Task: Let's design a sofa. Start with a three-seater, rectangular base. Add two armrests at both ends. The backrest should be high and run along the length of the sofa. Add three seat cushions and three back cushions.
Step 405:
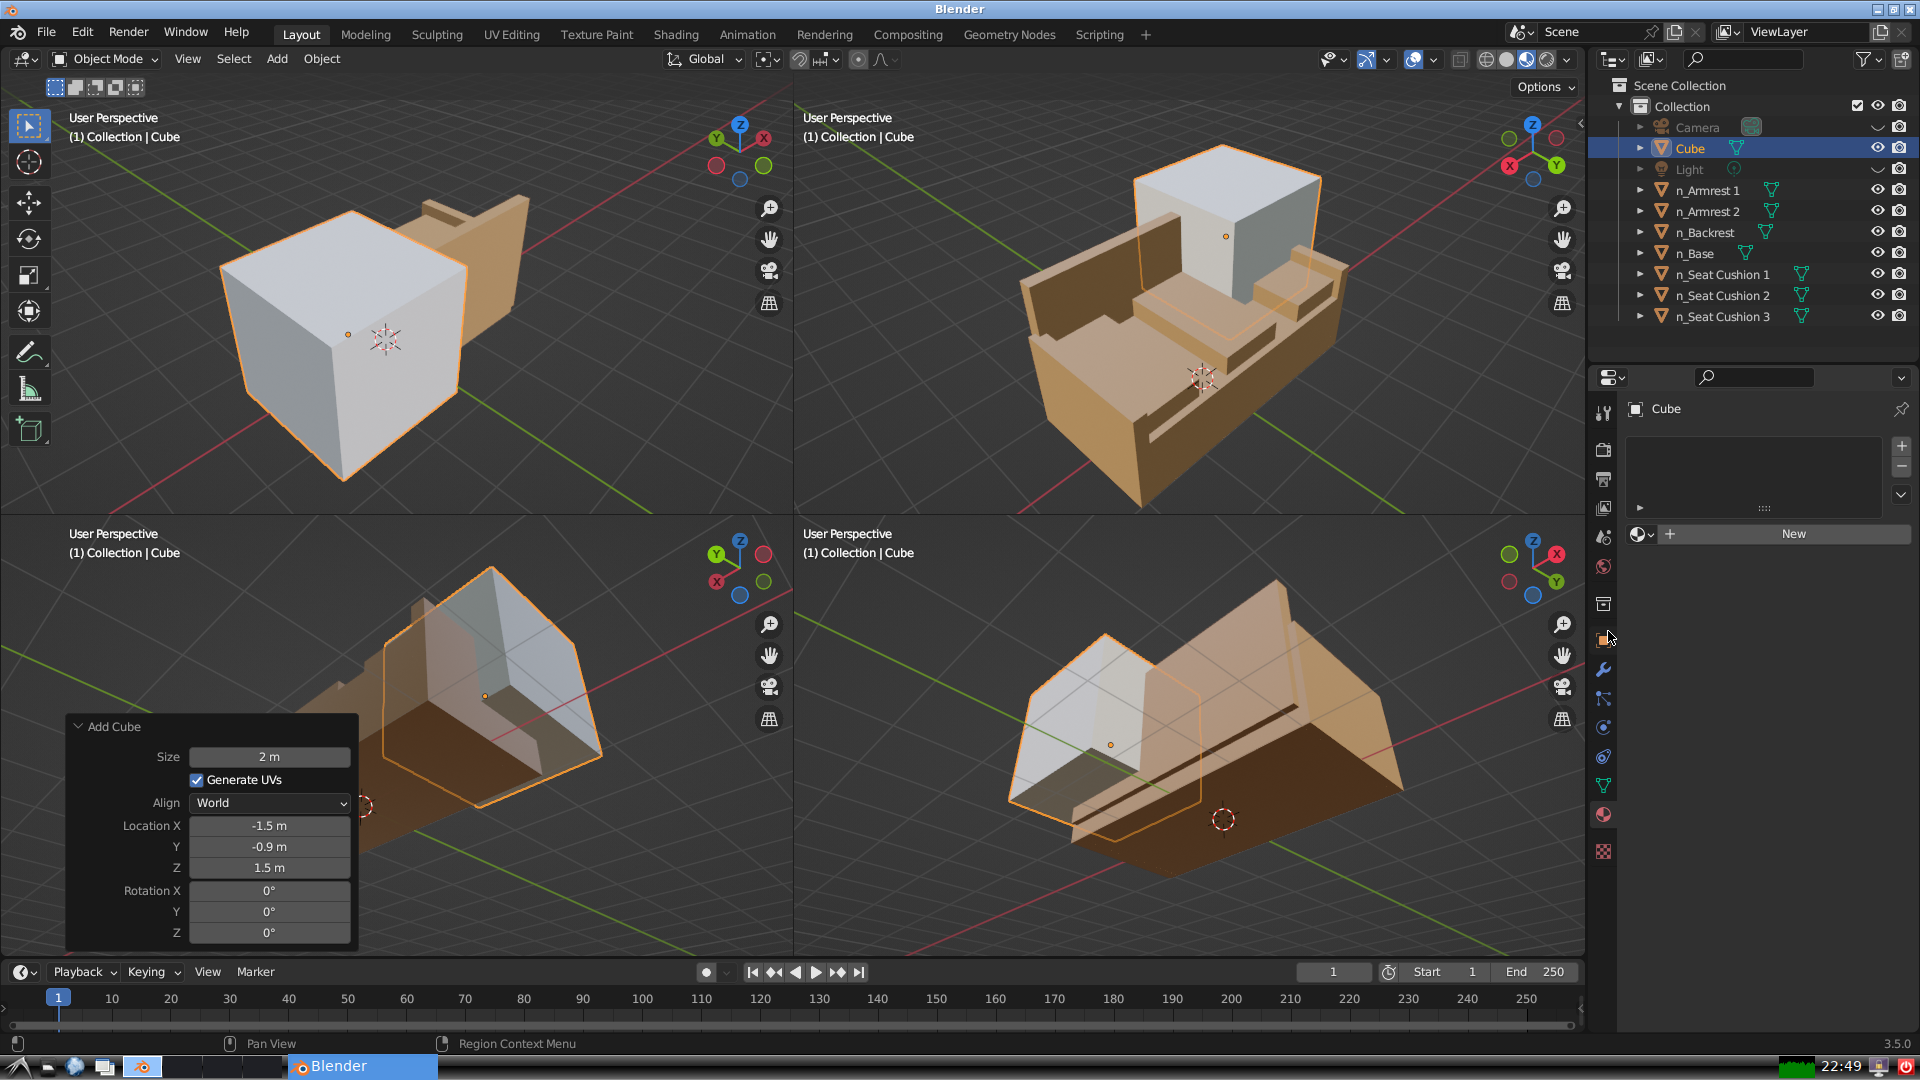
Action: click: no